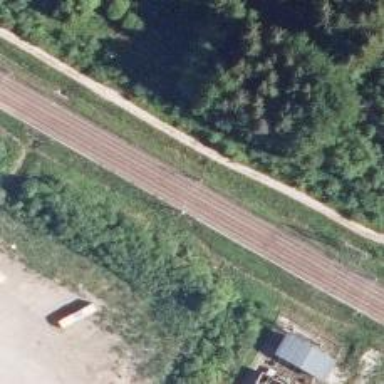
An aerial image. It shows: Railway signal supported by catenary mast.